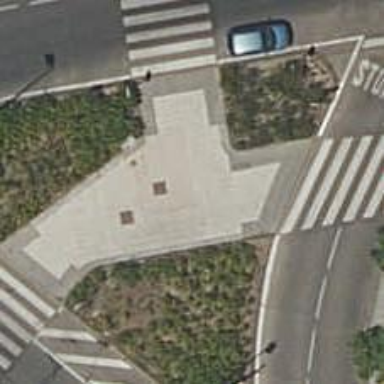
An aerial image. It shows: Footway made of paving stones.